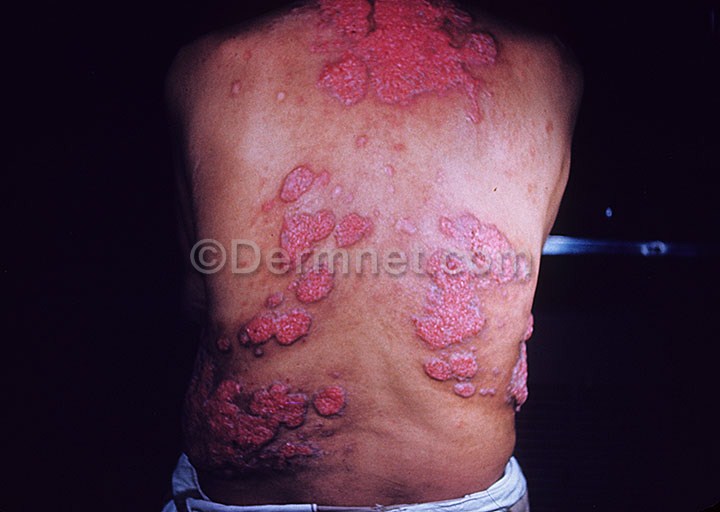
Disease: Tinea Ringworm Candidiasis and other Fungal Infections